Question: In VB.NET I want to get the used rows so I wrote that:
'''
Dim objWorksheet As Excel.Worksheet = workbook.Sheets(2)
Dim lastRow = objWorksheet.UsedRange.Rows.Count
'''
The number of lastRow is than used rows. I searched the site and someone suggested:
'''
Dim range As Excel.Range = objWorkSheet.UsedRange
Dim lastRow = range.Rows.Count
'''
This returns less than actual used rows.
The solution is in the image:

I found <URL> it is an overall understanding of the last used row.
'UsedRange.Rows.Count' means from the first rows that has data to the last rows that has data, which means you can have empty rows between the first non-empty rows to the last non-empty rows which not affect the result, but if the first row is empty, the result will be one less the actual non-empty row, and if the first two row is empty the result will be two less, so the link question said never use 'UsedRange.Rows.Count' to get the last row.
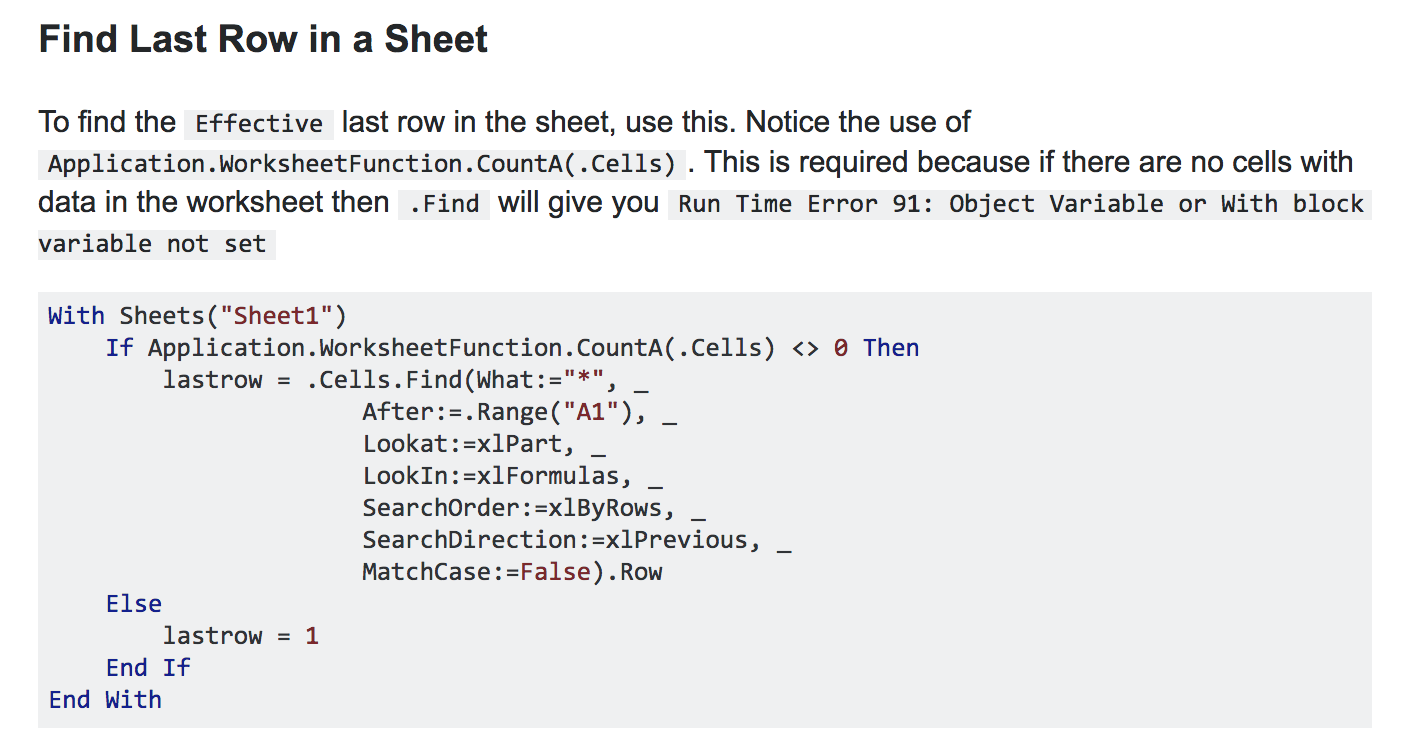
Answer: Try to avoid 'UsedRange'. It can be misleading. For instance, if you fill range 'A1:B5' and clear the contents of column 'B', then 'UsedRange.Columns.Count' will return '2' - and includes them into UsedRange.
To get last column and row, use following code:
'''
lRealLastRow = _
Cells.Find("*", Range("A1"), xlFormulas, , xlByRows, xlPrevious).Row
lRealLastColumn = _
Cells.Find("*", Range("A1"), xlFormulas, , xlByColumns, xlPrevious).Column
'''